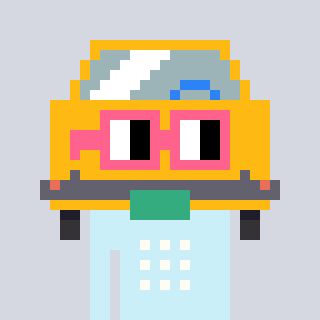
a pixel art character with square pink glasses, a taxi-shaped head and a cold-colored body on a cool background